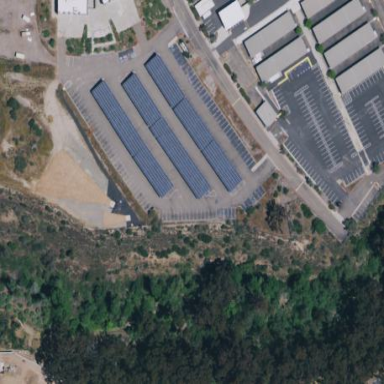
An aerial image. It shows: Solar photovoltaic panel generator on the roof of building.